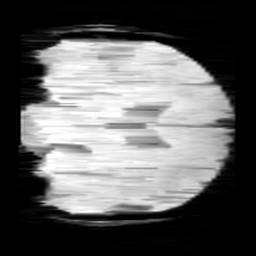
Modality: minIP
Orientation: coronal
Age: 10
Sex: female
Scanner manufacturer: siemens
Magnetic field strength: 3 T
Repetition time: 0.027 s
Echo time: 0.02 s